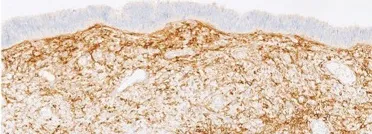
Immunohistochemical analysis of CD10 showing a diffuse expression in the endometrial stroma without staining of the endometrial mucosa (20x).
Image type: pathology (immunostaining)